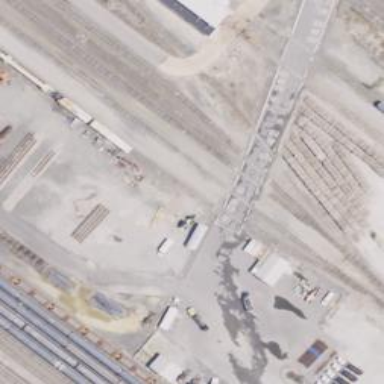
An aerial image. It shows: Railway yard.